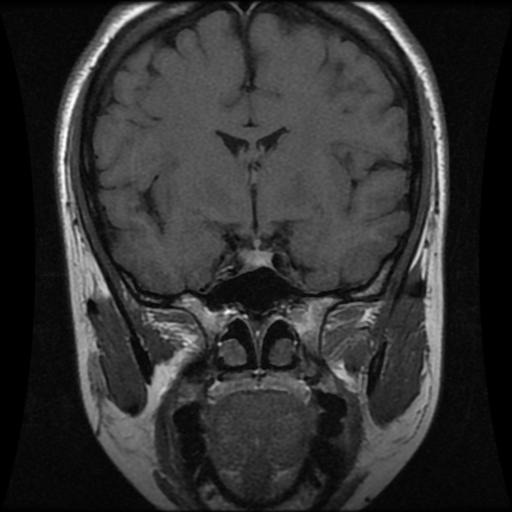
Label: pituitary